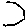
Label: hexagon